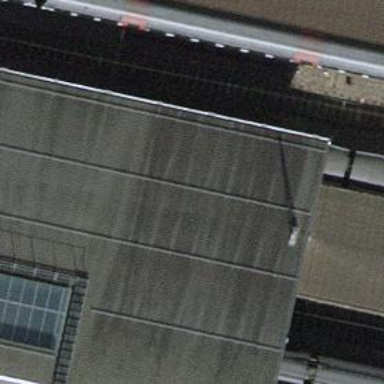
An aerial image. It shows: Footway with asphalt surface going through tunnel.